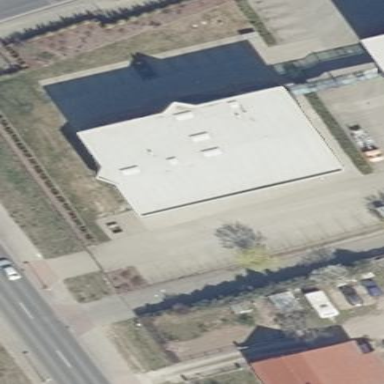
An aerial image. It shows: Commercial building.